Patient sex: M
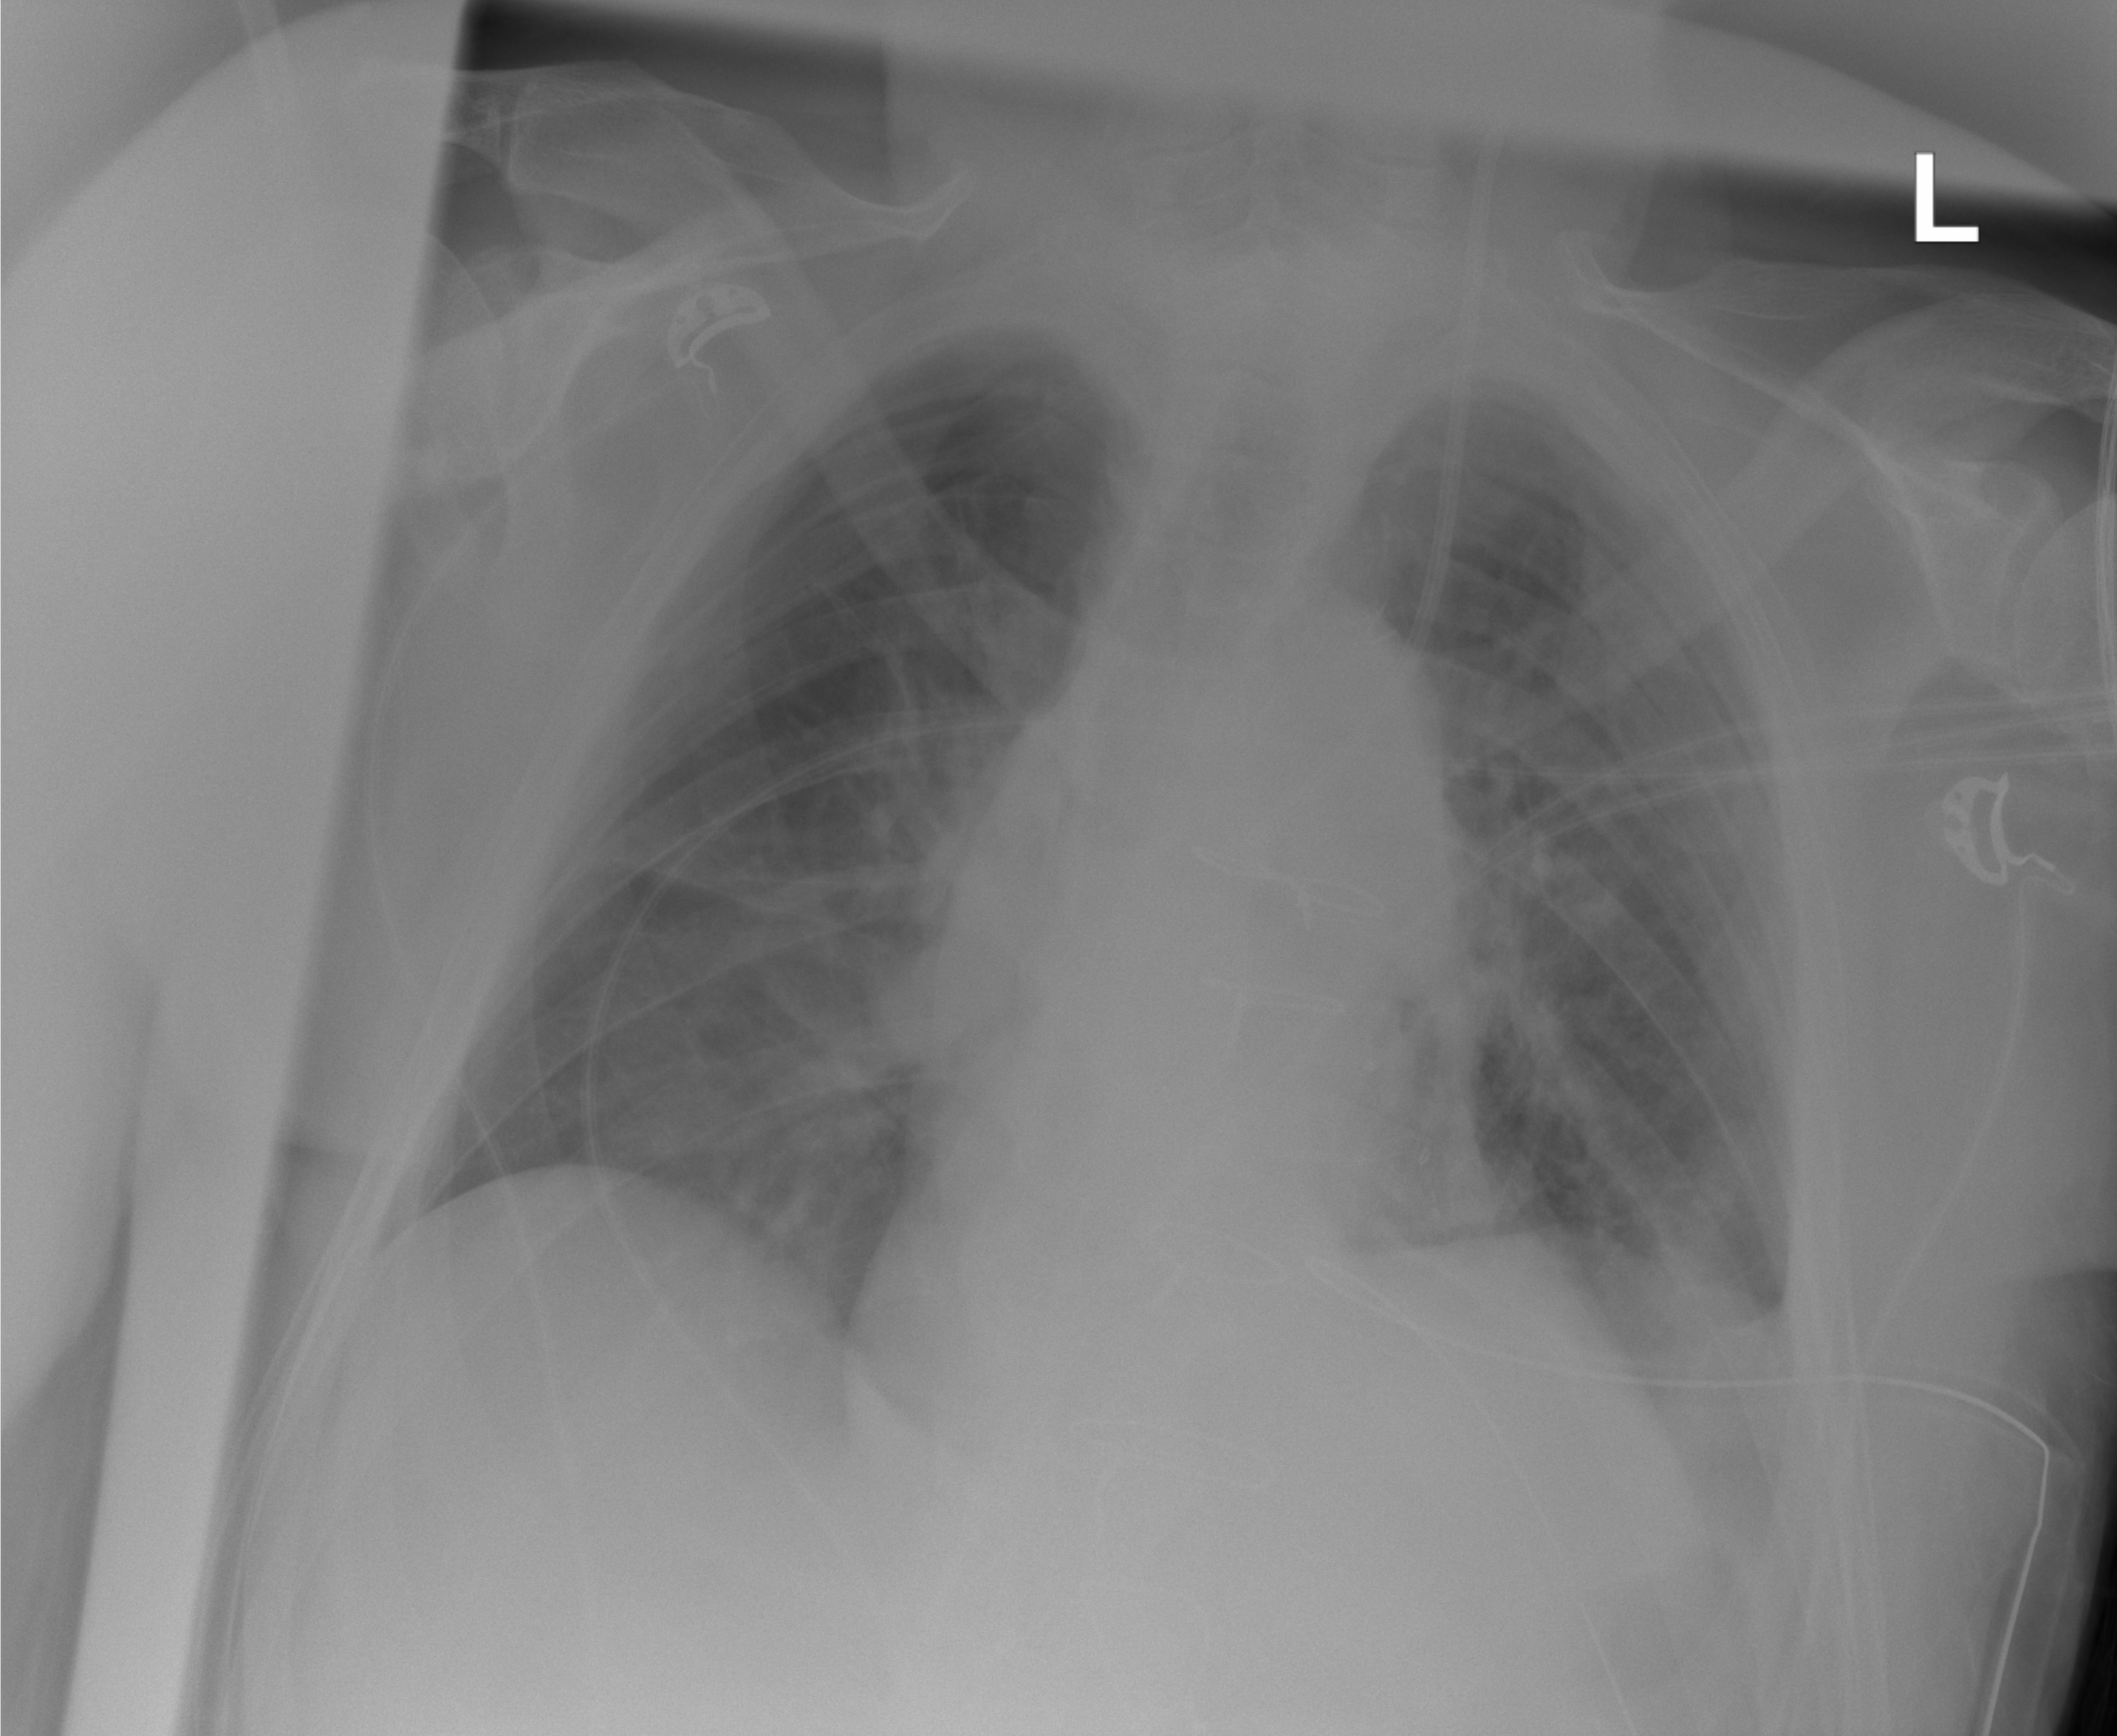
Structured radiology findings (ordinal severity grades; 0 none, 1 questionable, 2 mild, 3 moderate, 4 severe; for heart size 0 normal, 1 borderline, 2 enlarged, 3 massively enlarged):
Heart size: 2
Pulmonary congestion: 2
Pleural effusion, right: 0
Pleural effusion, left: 2
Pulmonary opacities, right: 2
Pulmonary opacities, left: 2
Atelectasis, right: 2
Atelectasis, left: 2